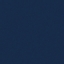
Land use / land cover: SeaLake